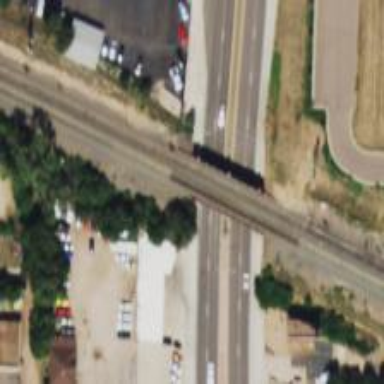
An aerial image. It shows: Railway bridge over siding rail service.